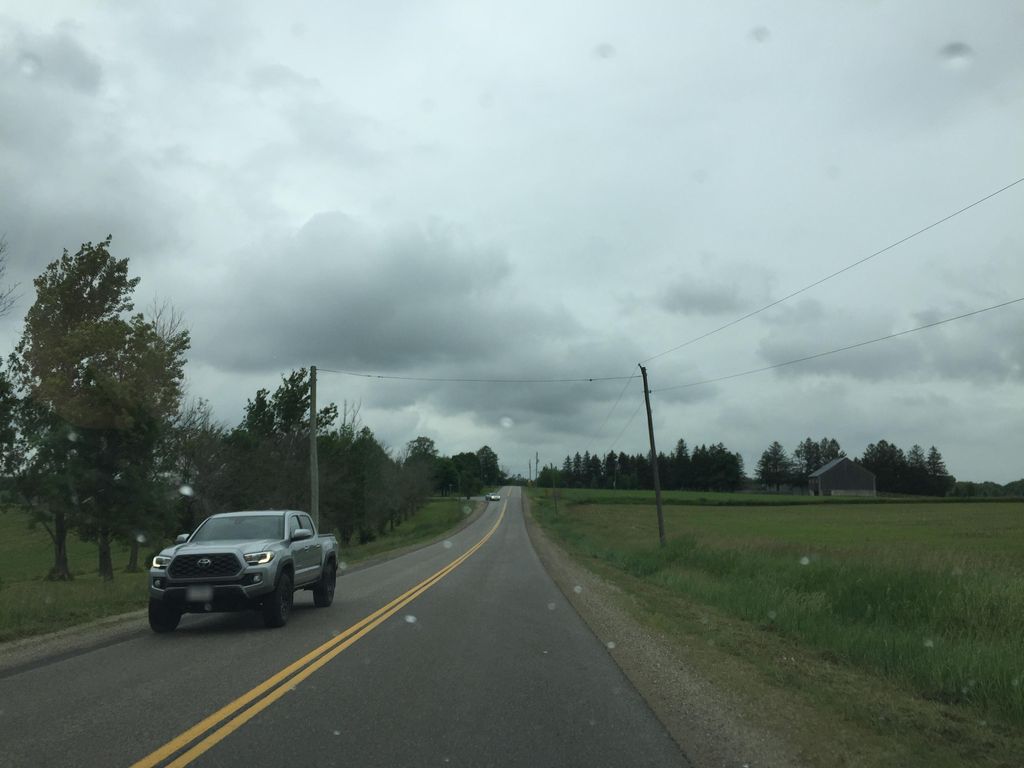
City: kitchener-waterloo